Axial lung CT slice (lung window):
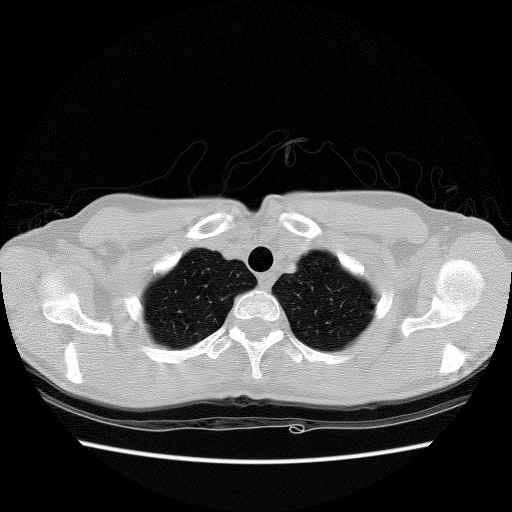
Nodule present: no